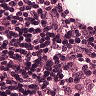
Metastatic tissue present: no